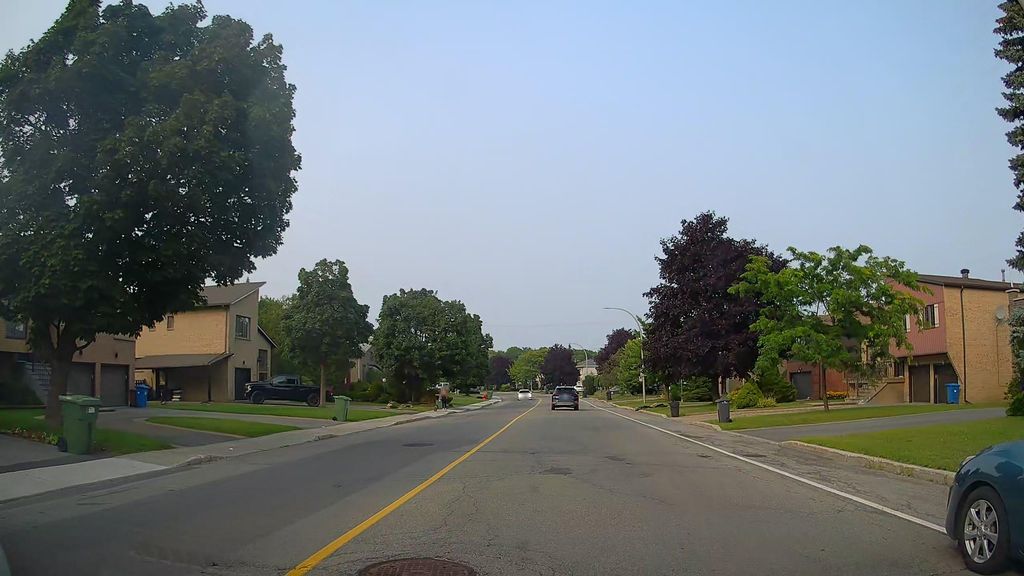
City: montreal